Question: I have 4 time series but some years are missing.
When I plot them the non consecutive years are connected.

I'd like to only connect consecutive years. How could I do that ?
Here is an reproducible example:
'''
set.seed(1234)
data <- data.frame(year=rep(c(2005,2006,2010, 2011 ),5),
value=rep(1:5,each=4)+rnorm(5*4,0,5),
group=rep(1:5,each=4))
data
ggplot(data, aes(x= year, y= value, group= as.factor(group), colour= as.factor(group))) +
geom_line()
'''
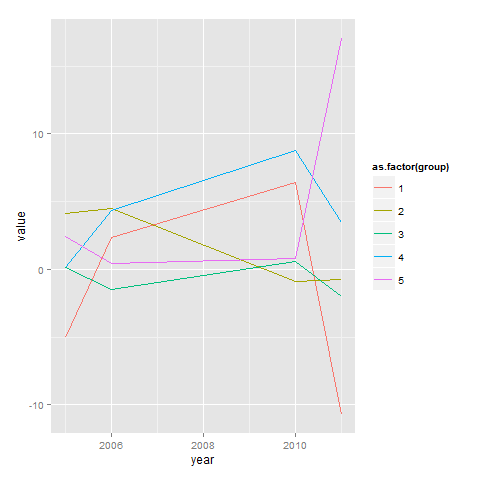
Answer: You can plug in 'NA', and 'ggplot' will do exactly what you want.
'''
# generate all combinations of year/group
d <- expand.grid(min(data$year):max(data$year), unique(data$group))
# fill NA if combination is missing
d$val <- apply(d, 1,
function(x) if (nrow(subset(data, year == x[1] & group == x[2]))) 0 else NA)
# modify the original dataset
names(d) <- c("year", "group", "value")
data <- rbind(data, d[is.na(d$val), ])
ggplot(data, aes(x=year, y=value,
group=as.factor(group), colour=as.factor(group))) + geom_line()
'''